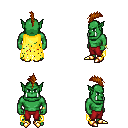
a pixel art fantasy rpg character, male body template, orc, green skin, yellow tattered cape, red pants, brunette mohawk hairstyle, bracelets, gold boots, four views (front, back, left, right), 2x2 character sprite sheet, small pixel art, hard edges, no anti-aliasing